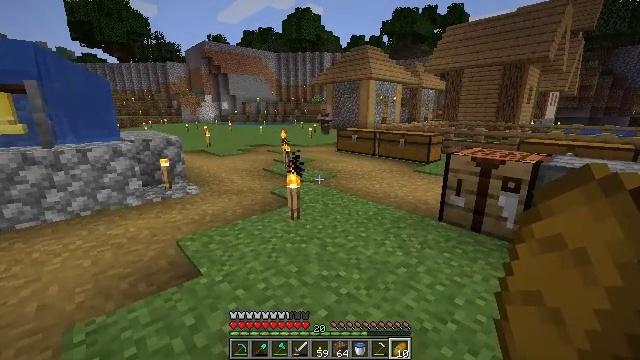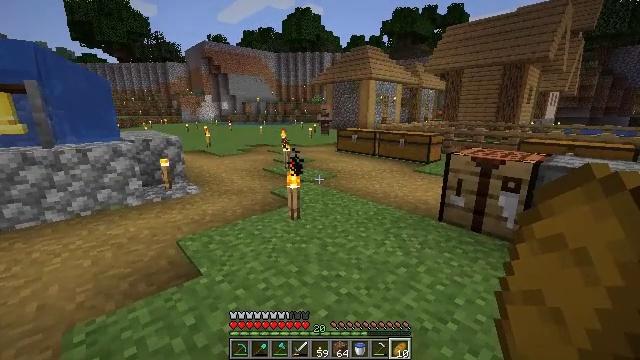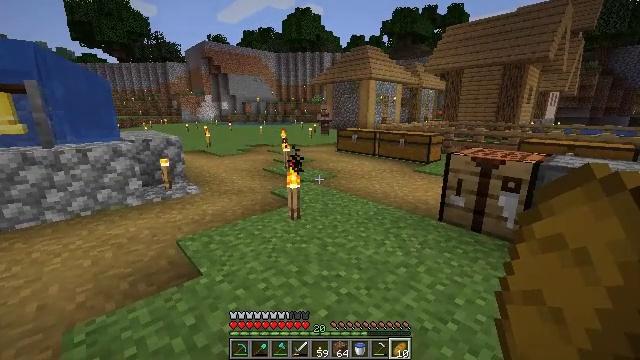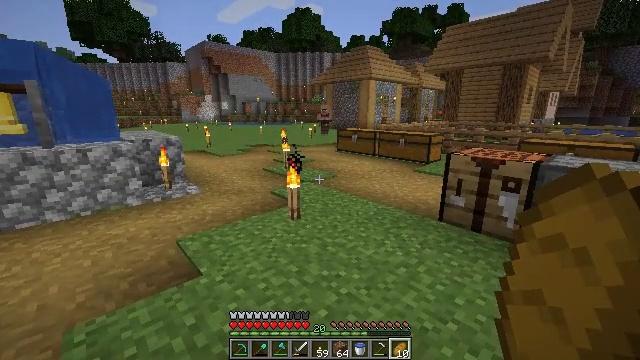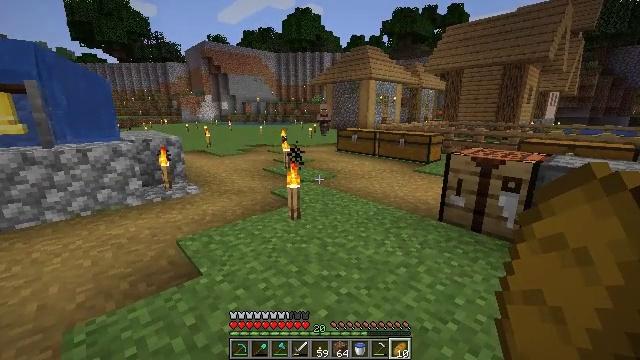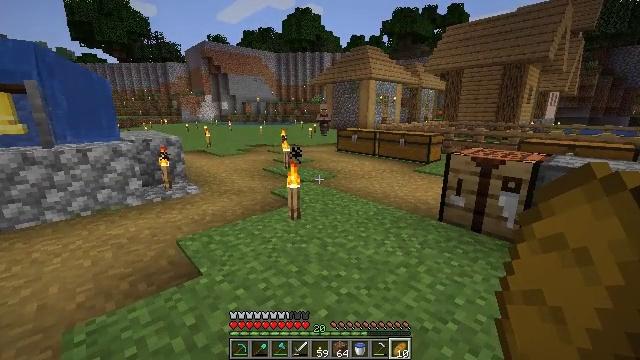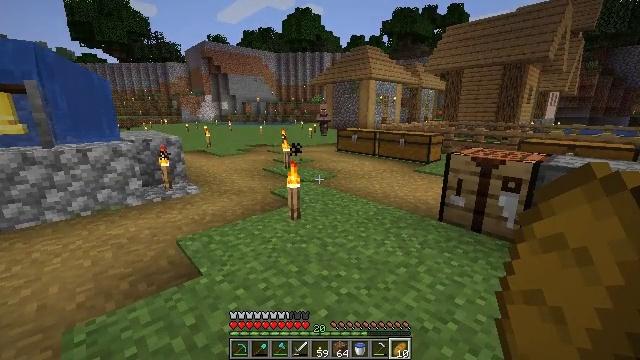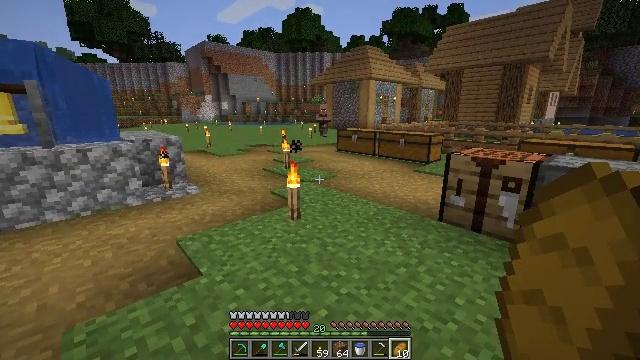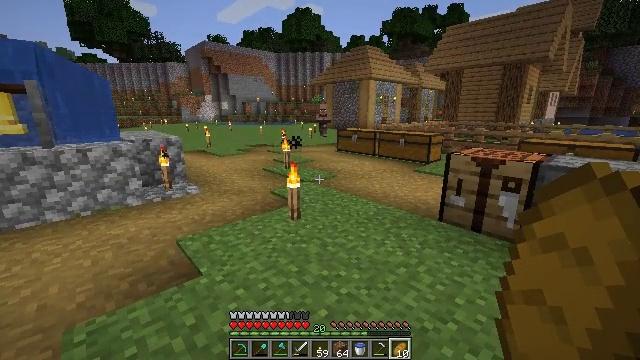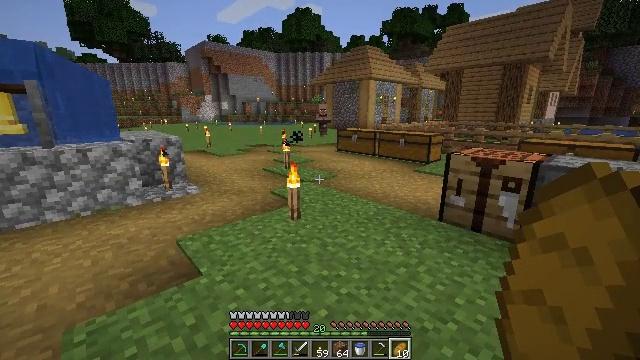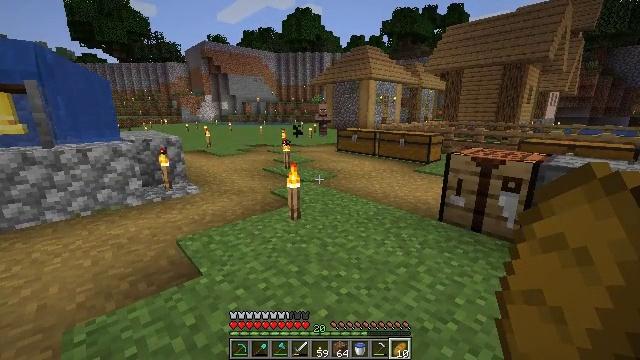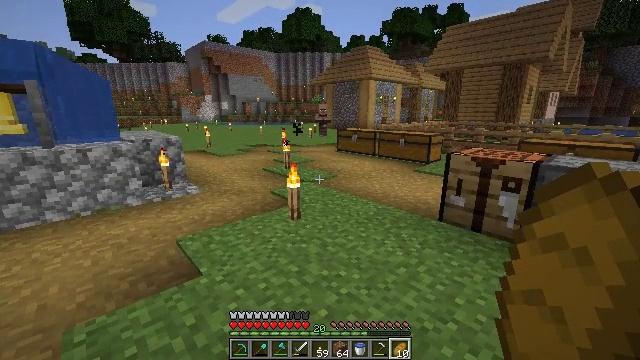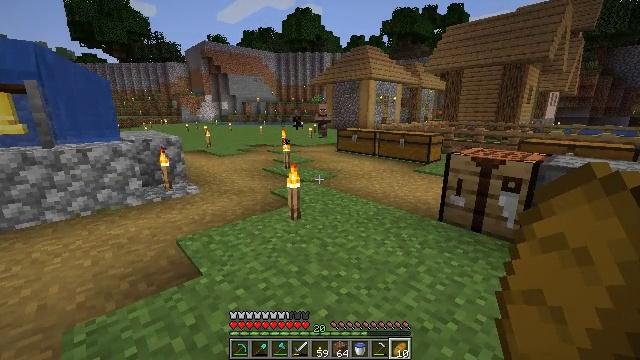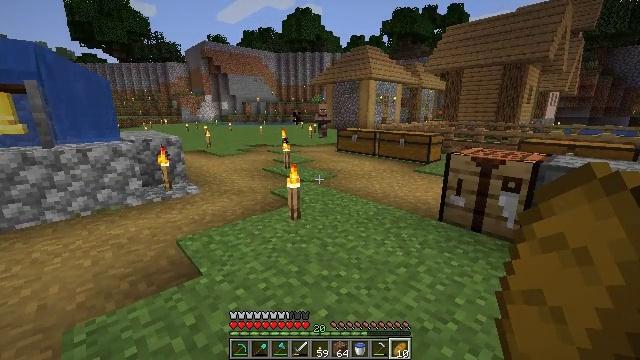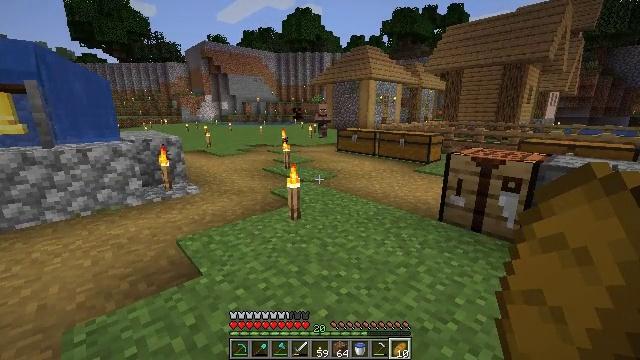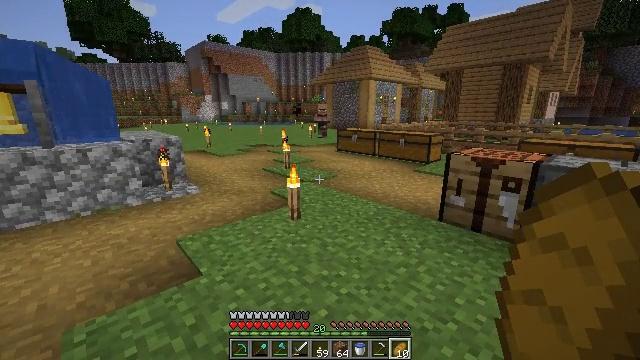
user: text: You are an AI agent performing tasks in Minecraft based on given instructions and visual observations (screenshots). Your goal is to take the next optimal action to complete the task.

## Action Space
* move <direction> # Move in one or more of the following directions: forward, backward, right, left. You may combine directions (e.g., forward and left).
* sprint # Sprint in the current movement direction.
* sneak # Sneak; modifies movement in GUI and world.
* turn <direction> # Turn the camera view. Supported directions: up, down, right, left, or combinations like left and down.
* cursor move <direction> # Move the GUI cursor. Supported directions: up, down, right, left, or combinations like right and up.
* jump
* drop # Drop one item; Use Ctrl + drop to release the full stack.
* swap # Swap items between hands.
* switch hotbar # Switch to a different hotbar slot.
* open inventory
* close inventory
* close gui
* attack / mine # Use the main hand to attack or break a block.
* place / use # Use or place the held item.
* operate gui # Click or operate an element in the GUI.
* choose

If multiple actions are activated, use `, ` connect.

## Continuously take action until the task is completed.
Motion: motion action
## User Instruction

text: Gather materials to craft a lectern on the crafting table.
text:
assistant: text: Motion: no_op
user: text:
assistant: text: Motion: no_op
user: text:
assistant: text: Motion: no_op
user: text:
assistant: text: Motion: no_op
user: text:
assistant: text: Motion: no_op
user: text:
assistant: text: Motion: no_op
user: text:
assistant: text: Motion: no_op
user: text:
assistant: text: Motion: no_op
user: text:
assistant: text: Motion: no_op
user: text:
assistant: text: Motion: no_op
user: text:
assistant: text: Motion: no_op
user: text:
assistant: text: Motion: no_op
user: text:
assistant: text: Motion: no_op
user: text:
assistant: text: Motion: no_op
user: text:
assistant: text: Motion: no_op
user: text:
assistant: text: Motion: no_op
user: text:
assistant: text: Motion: no_op
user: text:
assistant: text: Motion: no_op
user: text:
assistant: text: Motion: no_op
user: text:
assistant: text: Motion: no_op
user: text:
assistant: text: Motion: no_op
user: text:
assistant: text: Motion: no_op
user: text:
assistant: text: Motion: no_op
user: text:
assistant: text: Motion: move forward
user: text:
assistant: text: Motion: move forward
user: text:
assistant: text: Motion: move forward
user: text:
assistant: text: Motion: move forward
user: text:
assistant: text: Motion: move forward
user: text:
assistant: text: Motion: move forward
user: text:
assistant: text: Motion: move forward